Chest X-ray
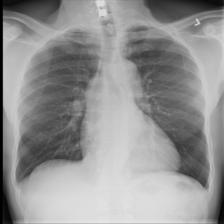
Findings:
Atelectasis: negative
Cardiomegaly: negative
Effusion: negative
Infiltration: positive
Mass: negative
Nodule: positive
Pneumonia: negative
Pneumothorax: negative
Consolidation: negative
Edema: negative
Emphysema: negative
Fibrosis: negative
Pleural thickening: negative
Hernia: negative